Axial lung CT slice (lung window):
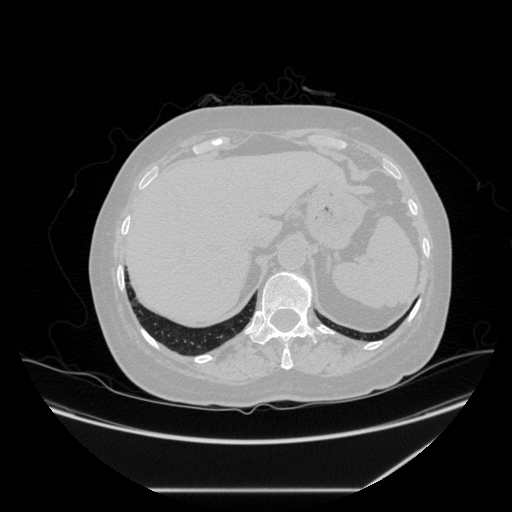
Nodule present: no